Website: lowes
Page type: billing-address
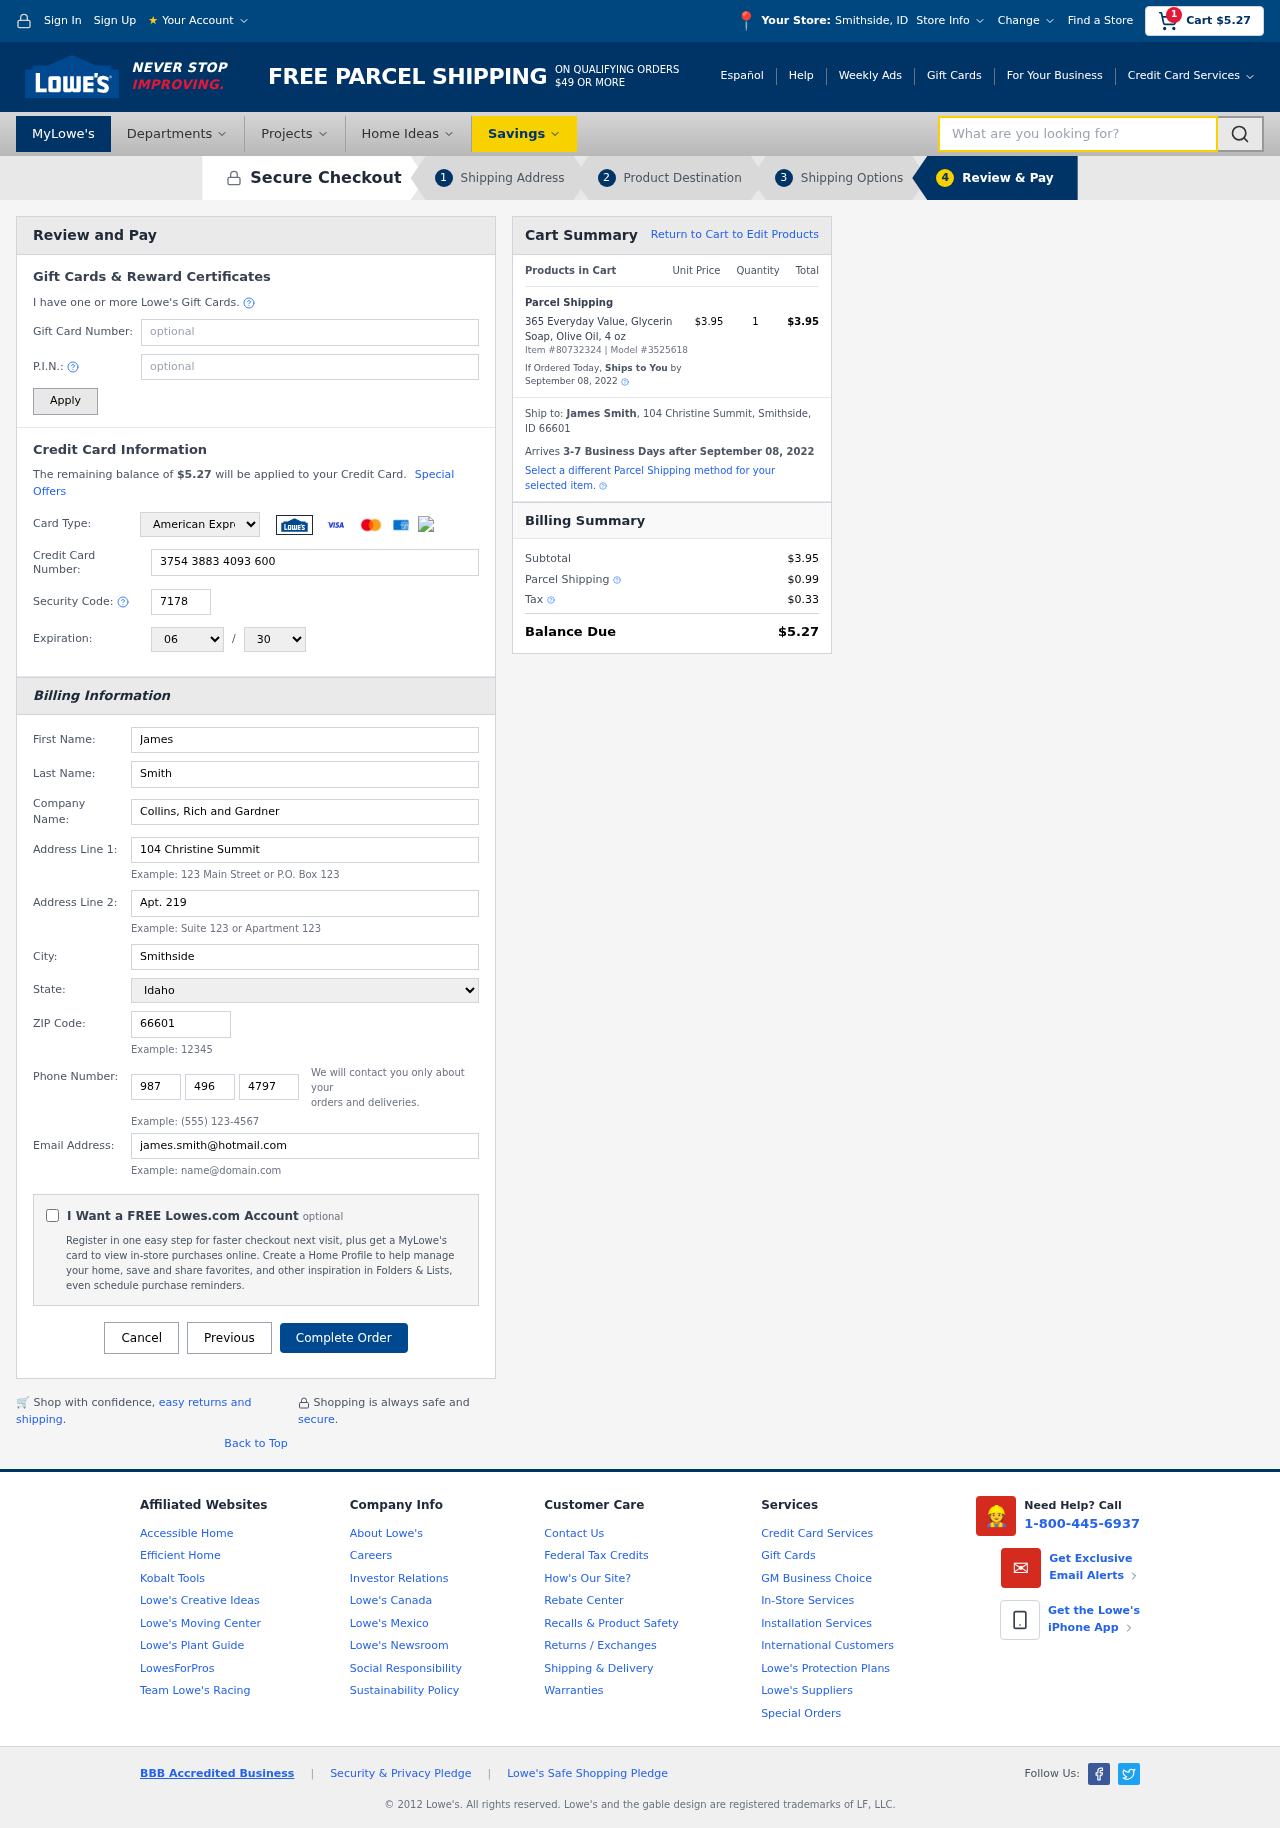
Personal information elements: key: PII_CARD_CVV
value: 7178
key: PII_CARD_EXPIRY_MONTH
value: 06
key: PII_CARD_EXPIRY_YEAR
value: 30
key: PII_CARD_NUMBER
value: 3754 3883 4093 600
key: PII_CARD_TYPE
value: American Express
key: PII_CITY
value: Smithside
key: PII_CITY_STATE
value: Smithside, ID
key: PII_COMPANY
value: Collins, Rich and Gardner
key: PII_EMAIL
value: james.smith@hotmail.com
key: PII_FIRSTNAME
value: James
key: PII_FULLNAME
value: James Smith
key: PII_LASTNAME
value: Smith
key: PII_PHONE_AREA
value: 987
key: PII_PHONE_PREFIX
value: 496
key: PII_PHONE_SUFFIX
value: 4797
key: PII_POSTCODE
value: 66601
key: PII_STATE
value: Idaho
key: PII_STREET
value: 104 Christine Summit
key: PII_STREET2
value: Apt. 219
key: PII_CITY_STATE_ZIP
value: Smithside, ID 66601
Product elements: key: PRODUCT1_NAME
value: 365 Everyday Value, Glycerin Soap, Olive Oil, 4 oz
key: PRODUCT1_PRICE
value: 3.95
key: PRODUCT1_QUANTITY
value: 1
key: PRODUCT_ITEM_NUMBER
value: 80732324
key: PRODUCT_MODEL_NUMBER
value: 3525618
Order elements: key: ORDER_SUBTOTAL
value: $5.27
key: ORDER_TOTAL
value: $5.27
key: ORDER_SHIPPING_DATE
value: September 08, 2022
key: ORDER_SUBTOTAL
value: $3.95
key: ORDER_DELIVERY_DATE
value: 3-7 Business Days after September 08, 2022
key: ORDER_SHIPPING_DATE2
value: September 08, 2022
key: ORDER_SUBTOTAL2
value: $3.95
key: ORDER_SHIPPING_COST
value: $0.99
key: ORDER_TAX
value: $0.33
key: ORDER_TOTAL2
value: $5.27
Search elements: key: HEADER_SEARCH
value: What are you looking for?